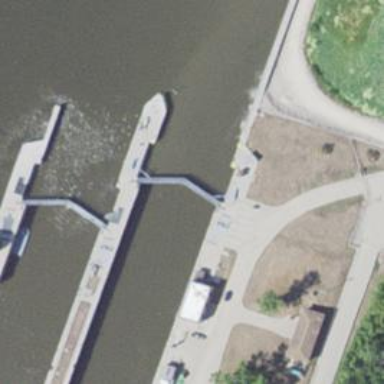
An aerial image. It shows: Lock gate along waterway.